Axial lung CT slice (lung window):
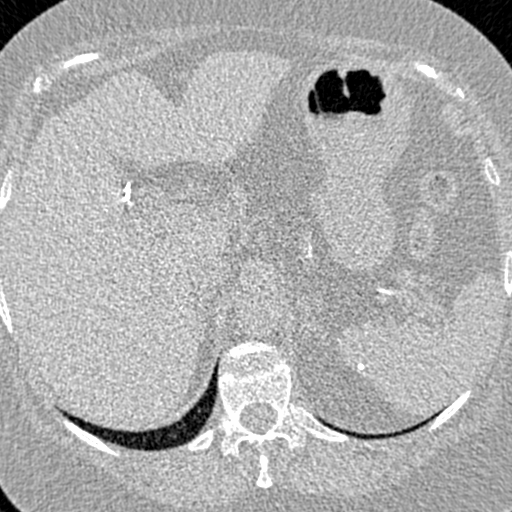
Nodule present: no